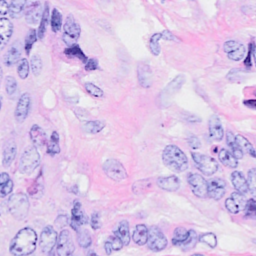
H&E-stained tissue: Breast